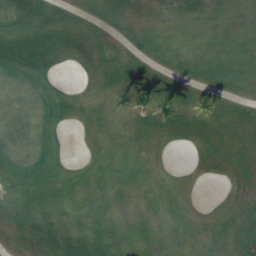
Label: golf course